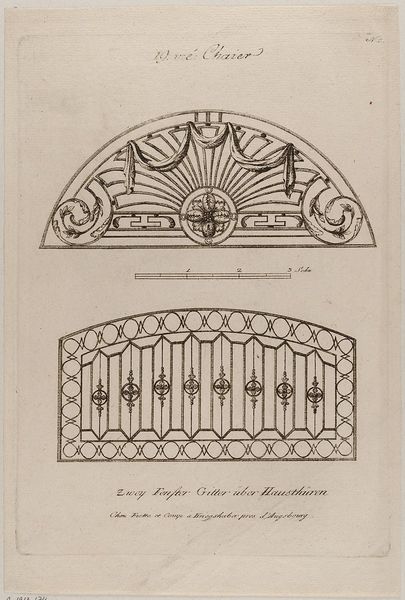
Titel: Zwei Oberlichtgitter, Blatt 1 aus einer Folge von Gittern
Künstler: Domenicus Fietta
Standort: Hamburg
Institution: Museum für Kunst und Gewerbe Hamburg
Schlagwörter: skizze, zeichnung, zaun, ornament, gitter, ranken, schrift, papier, ansicht, studie, grafik, graphik, verzierung, fotografie, photographie, druckgraphik, schwarz-weiß, druckgrafik, stich, beschriftung, halbrund, kunstgewerbe, rosette, lineal, kupferstich, kunsthandwerk, haustür, maßstab, maß, reproduktionen, meterstab, industriedesign, druckerzeugnisse, pflanzenornamente, teile eines hauses, gebäudes, ornamentstich, vorlageblätter, schlosserarbeit, verzieurung